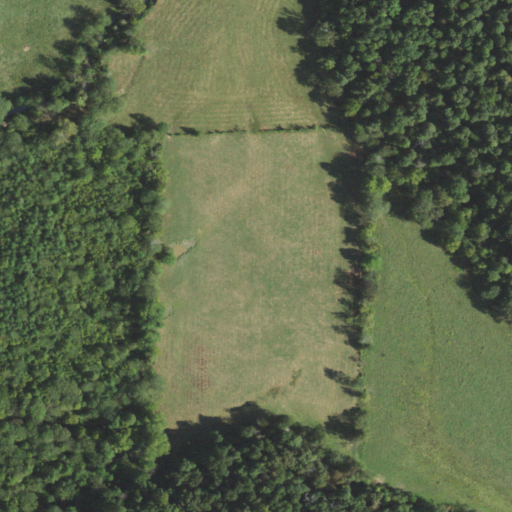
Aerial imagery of valley in Illinois named Cromeenes Hollow containing deciduous forest, pasture, woody wetlands, and mixed forest